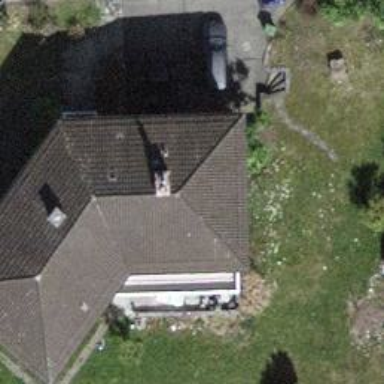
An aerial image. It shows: View of roof with edges.